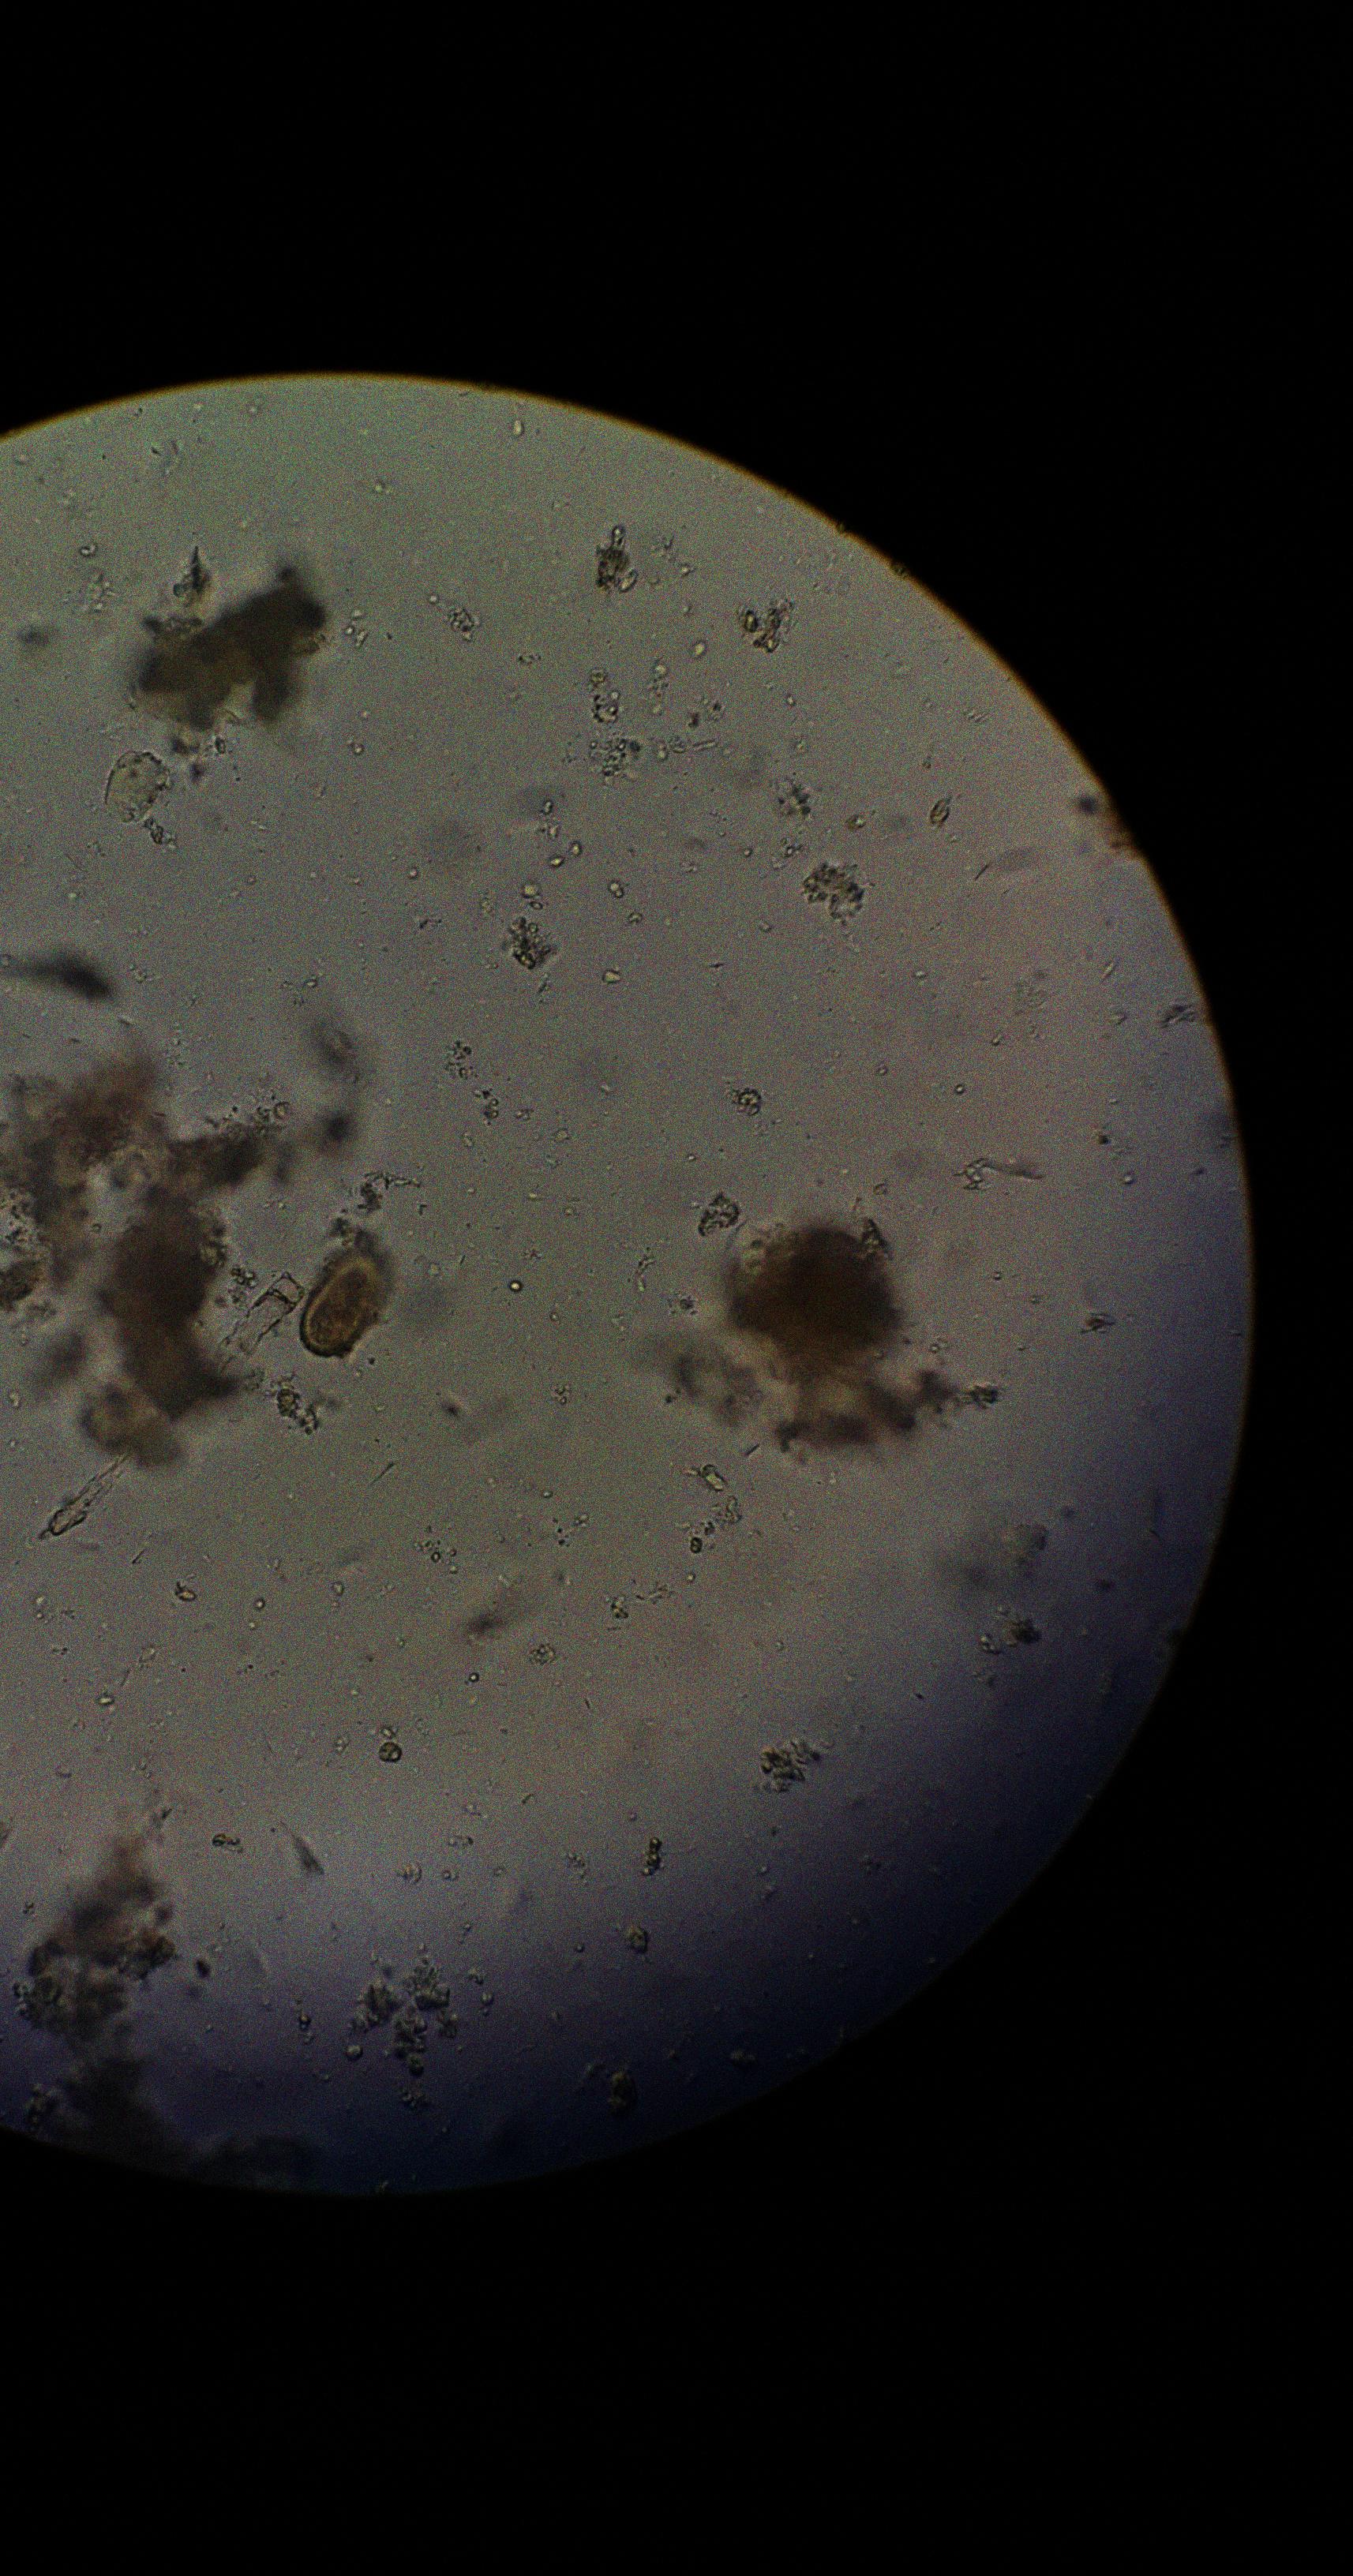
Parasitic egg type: Capillaria philippinensis